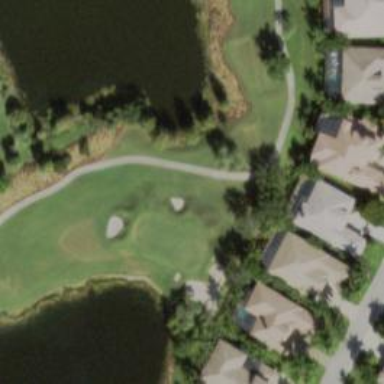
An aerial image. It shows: Golf hole.